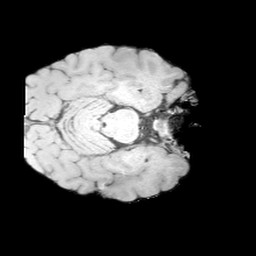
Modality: MP2RAGE
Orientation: axial